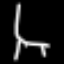
Label: chair